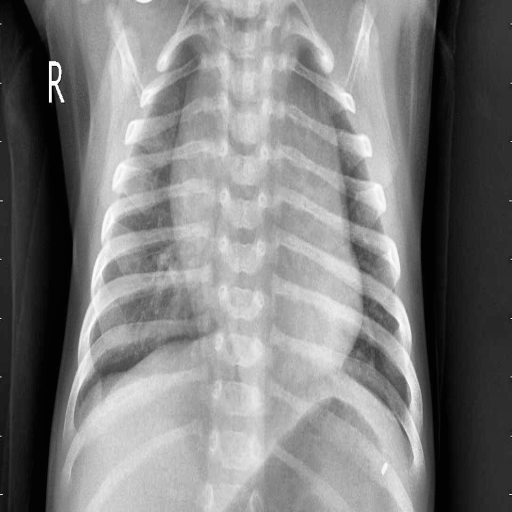
Finding: PNEUMONIA